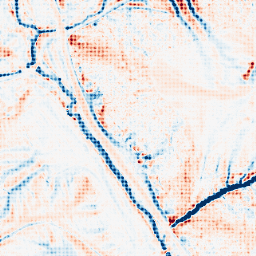
Category: edge_preserving
Decomposition family: median
Decomposition parameters: size: 15
Upsampling method: sinc_blackman
Upsampling parameters: scale: 4
kernel_size: 4
Upsampling scale: 4